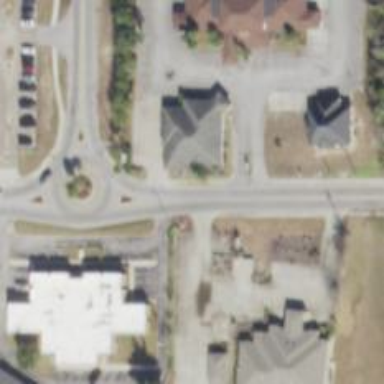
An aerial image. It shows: Unmarked road crossing.